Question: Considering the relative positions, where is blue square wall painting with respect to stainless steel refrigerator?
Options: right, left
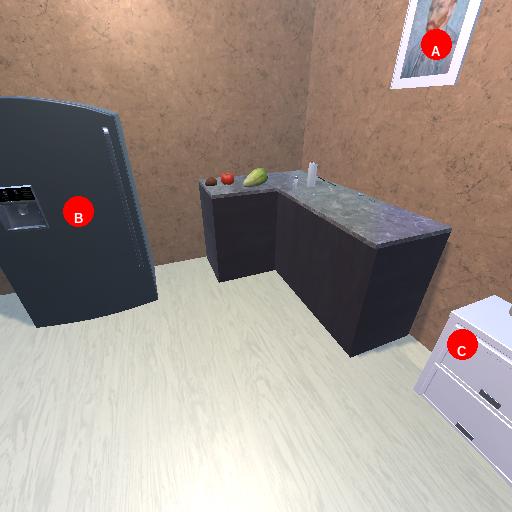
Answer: right